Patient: sex F, age 49
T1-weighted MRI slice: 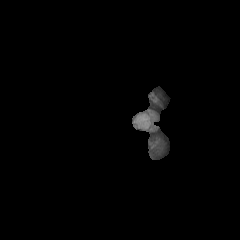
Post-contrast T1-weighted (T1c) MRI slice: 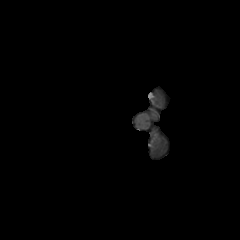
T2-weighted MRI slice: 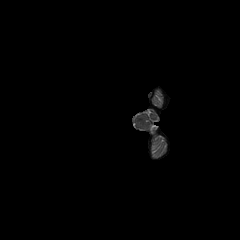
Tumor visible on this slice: no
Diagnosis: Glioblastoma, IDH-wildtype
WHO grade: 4